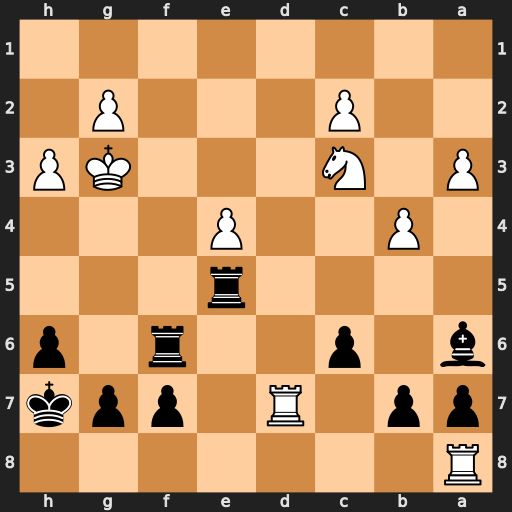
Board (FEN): R7/pp1R1ppk/b1p2r1p/4r3/1P2P3/P1N3KP/2P3P1/8
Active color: b
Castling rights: -
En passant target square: -
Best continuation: Rg5+ Kh2 Rf2